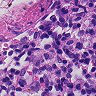
Metastatic tissue present: no